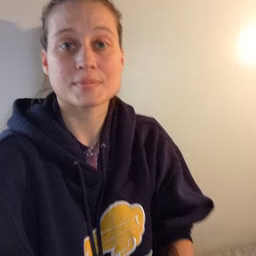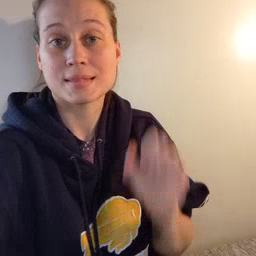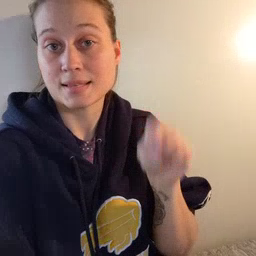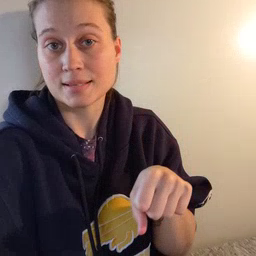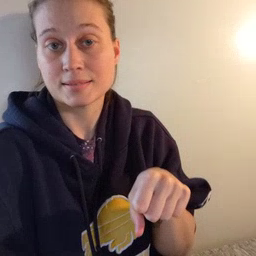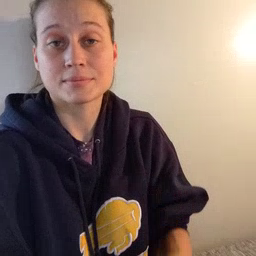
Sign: can